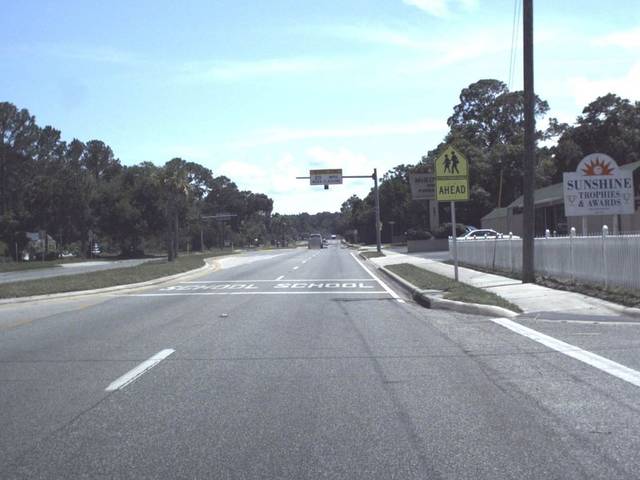
Region: United States
Coordinates: 29.662, -81.656